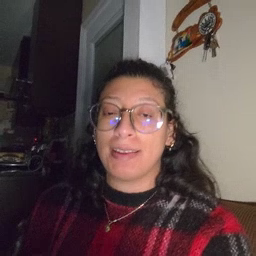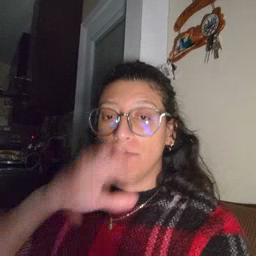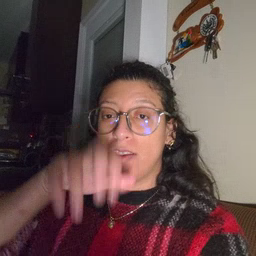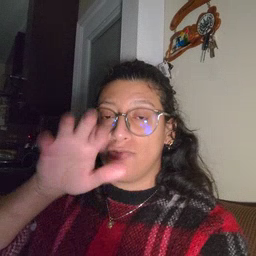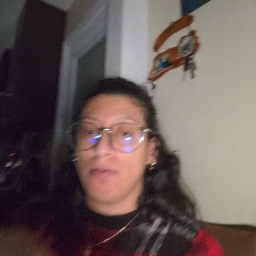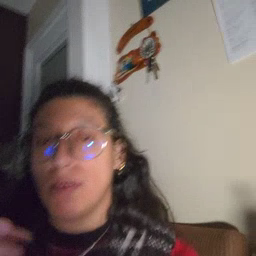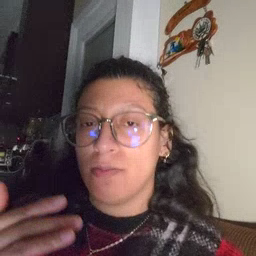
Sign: alligator